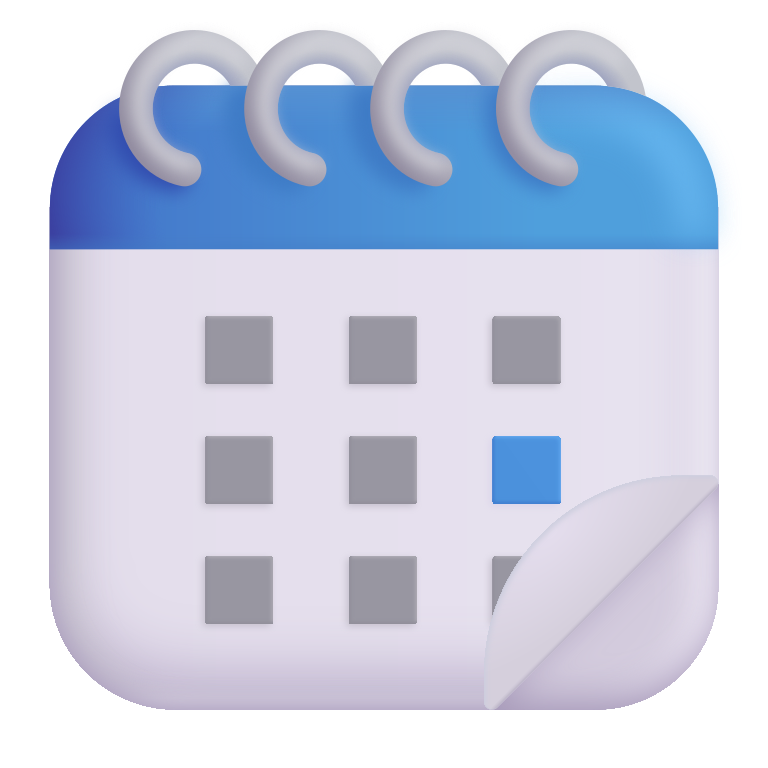
spiral calendar color